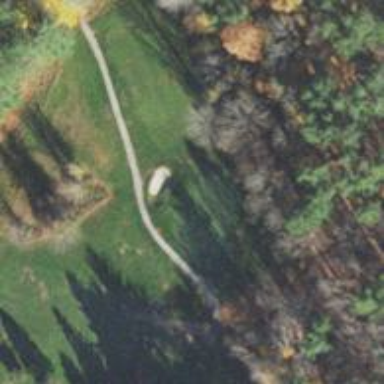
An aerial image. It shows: Service road used as golf cart path.